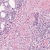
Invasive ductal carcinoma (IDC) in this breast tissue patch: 1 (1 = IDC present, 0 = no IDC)